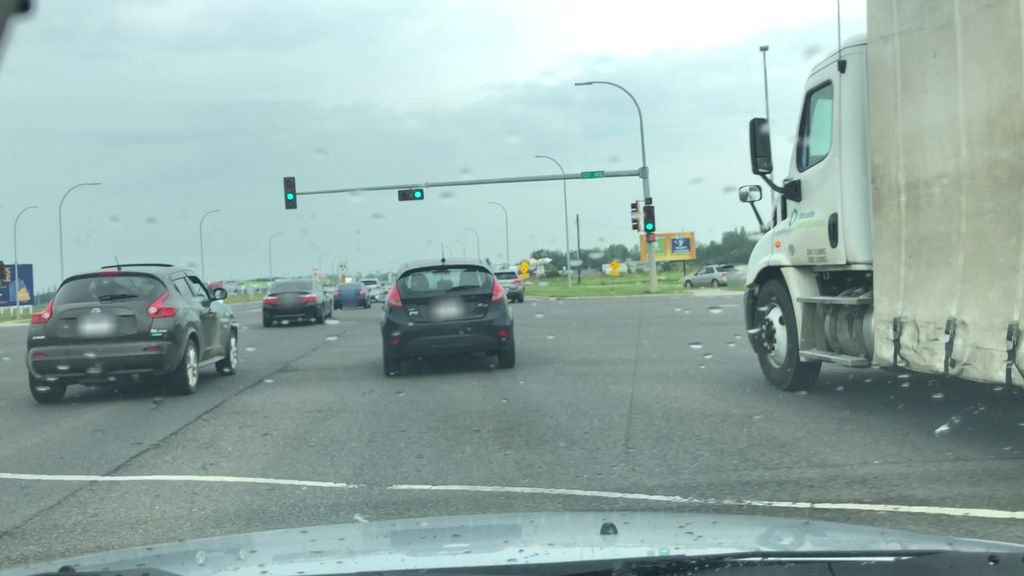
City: edmonton